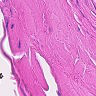
Metastatic tissue present: no